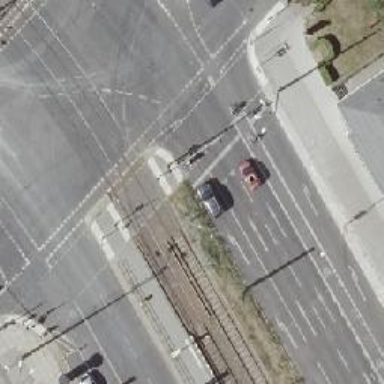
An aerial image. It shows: Tram crossing with traffic signals.